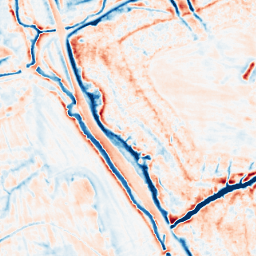
Category: multiscale
Decomposition family: dog_multiscale
Decomposition parameters: sigma_ratio: 1.4
n_scales: 6
base_sigma: 0.5
Upsampling method: sinc_blackman
Upsampling parameters: scale: 2
kernel_size: 4
Upsampling scale: 2